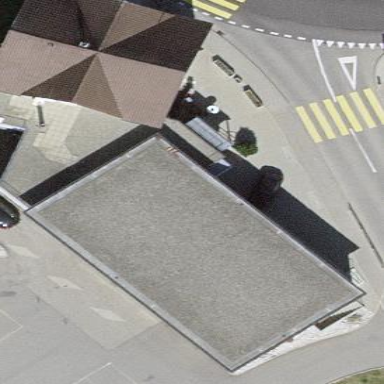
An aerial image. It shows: Restaurant building.